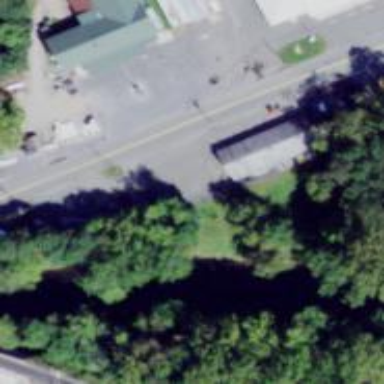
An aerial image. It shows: Parking area next to all-terrain vehicle shop.